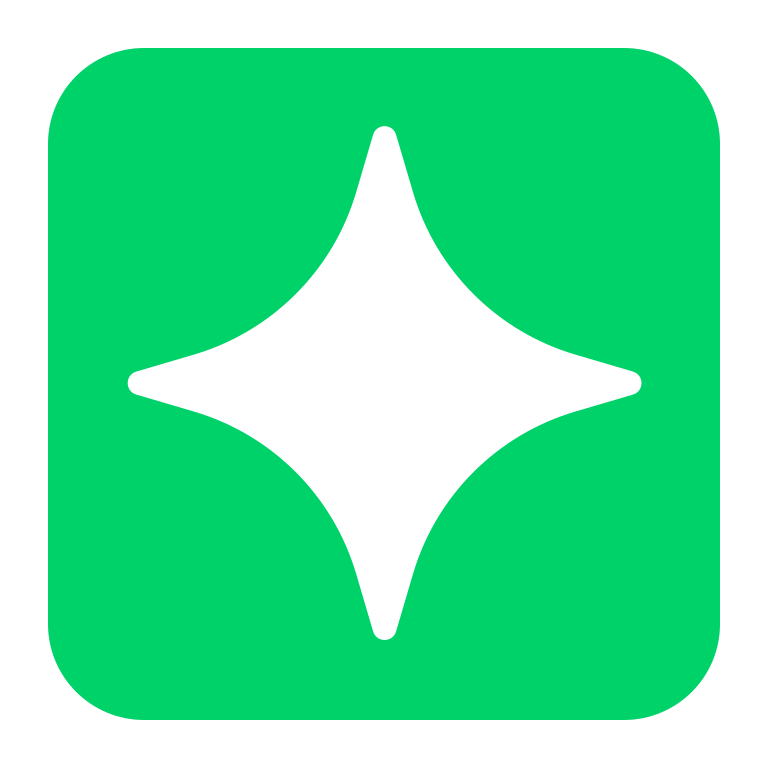
sparkle flat